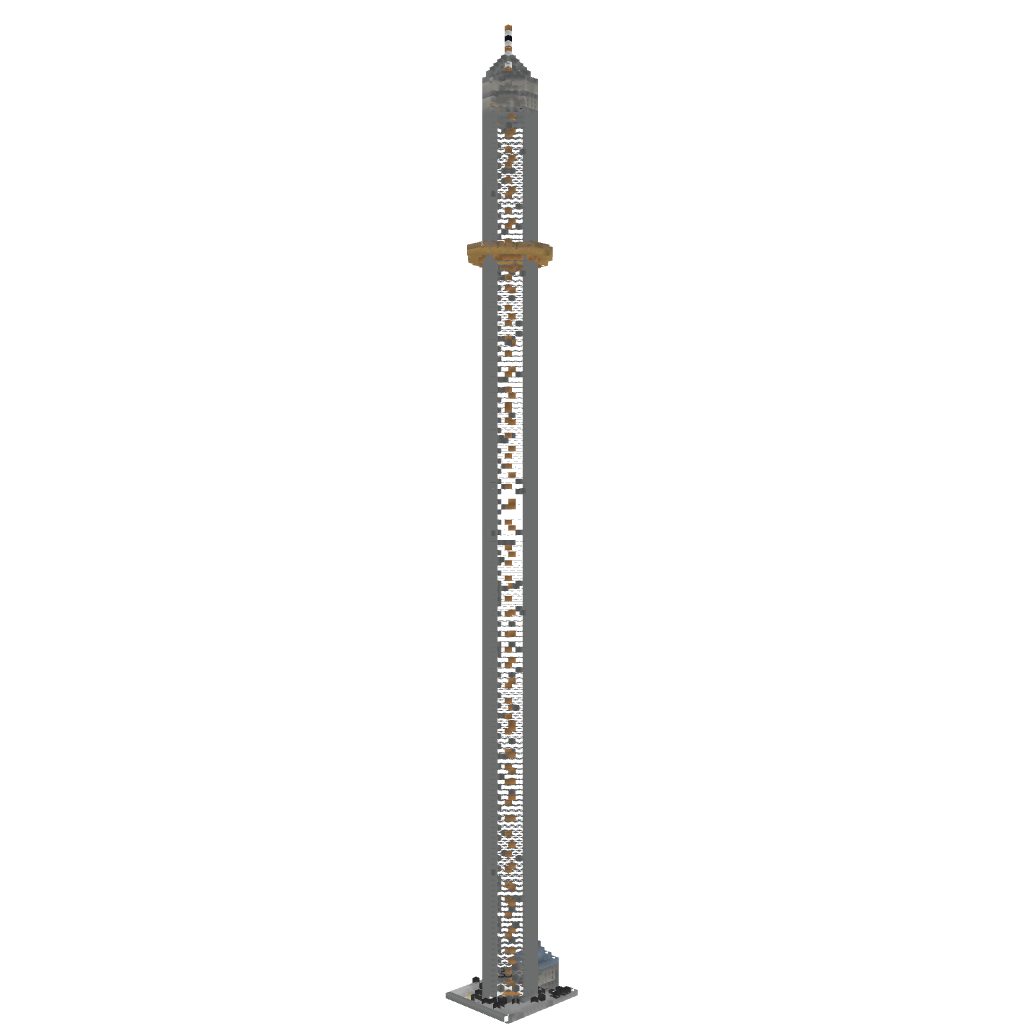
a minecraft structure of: Breeze Tower